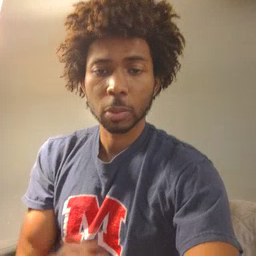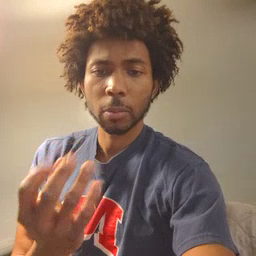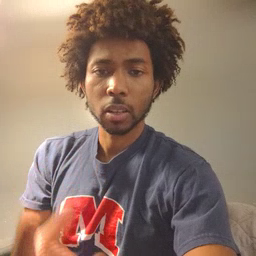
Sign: many